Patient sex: F
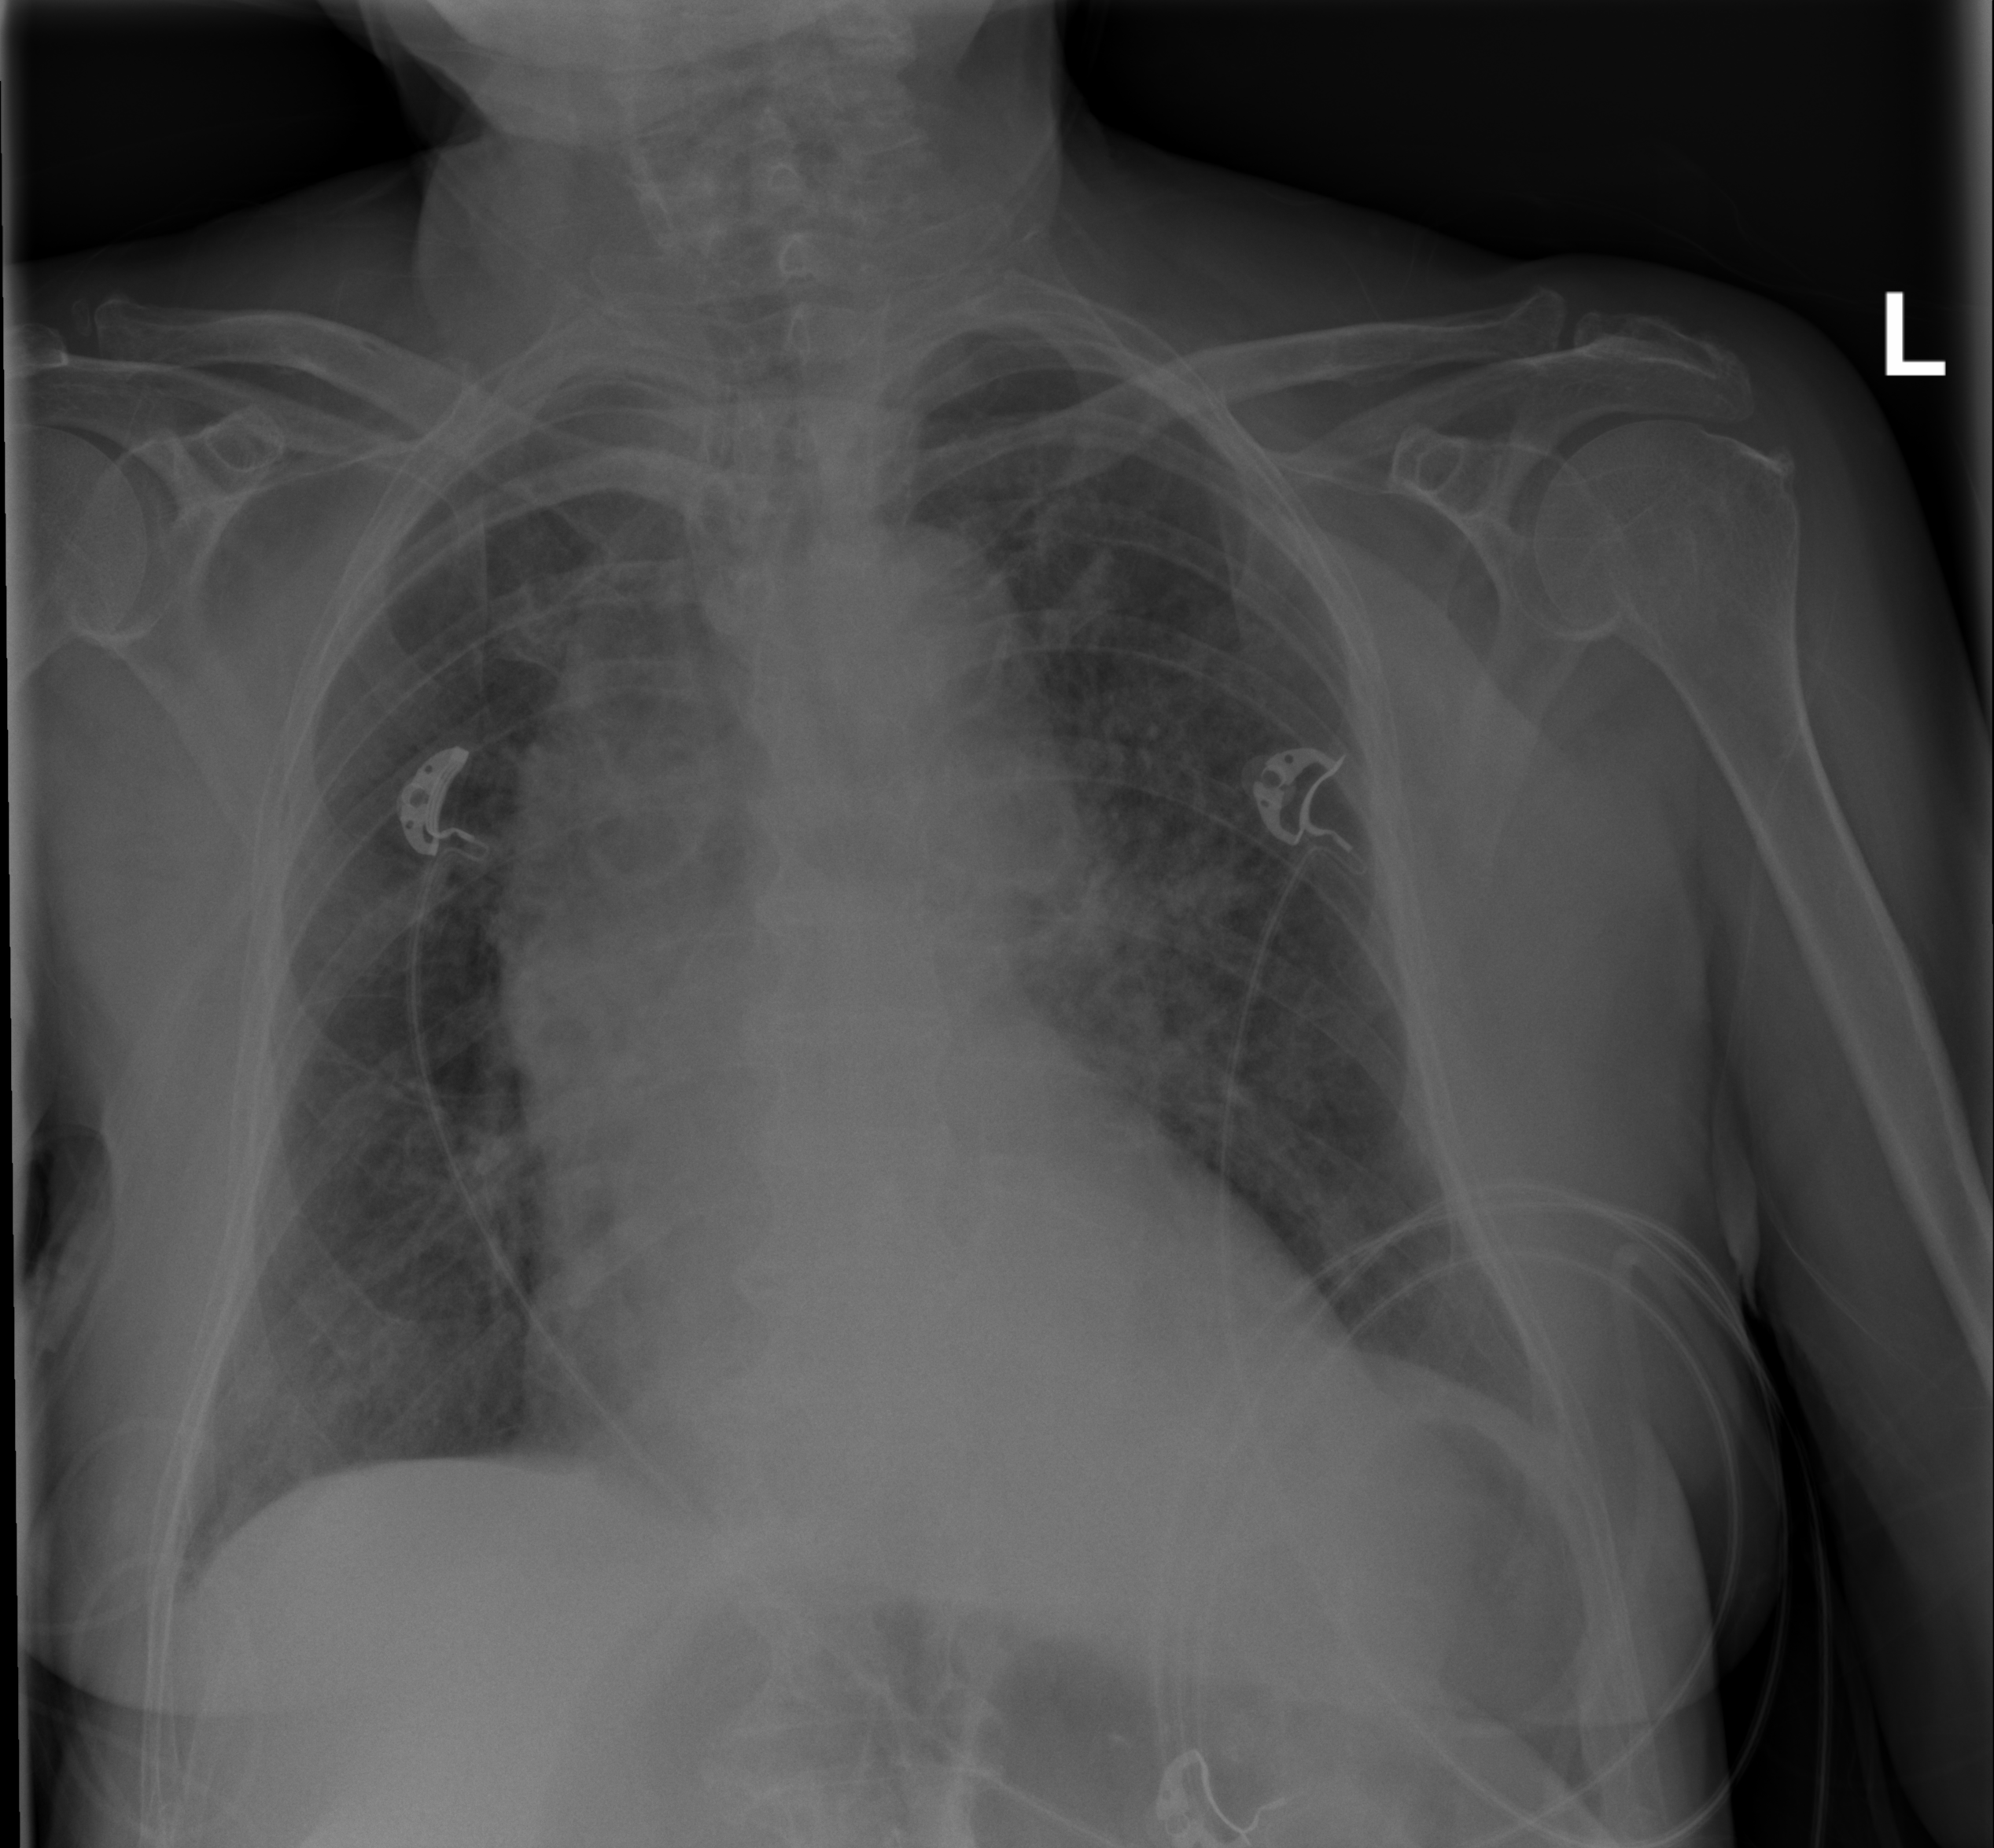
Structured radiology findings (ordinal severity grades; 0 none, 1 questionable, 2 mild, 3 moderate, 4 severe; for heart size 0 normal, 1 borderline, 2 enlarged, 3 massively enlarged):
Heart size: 2
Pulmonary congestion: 2
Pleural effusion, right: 0
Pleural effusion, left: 0
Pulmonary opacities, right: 2
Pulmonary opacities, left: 2
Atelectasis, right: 2
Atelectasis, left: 2